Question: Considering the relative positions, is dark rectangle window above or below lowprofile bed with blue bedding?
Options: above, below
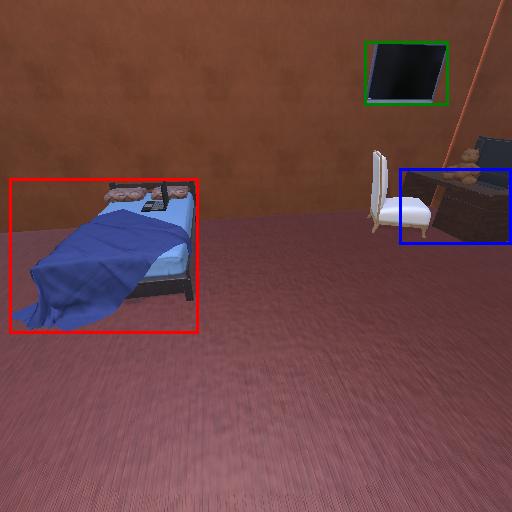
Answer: above